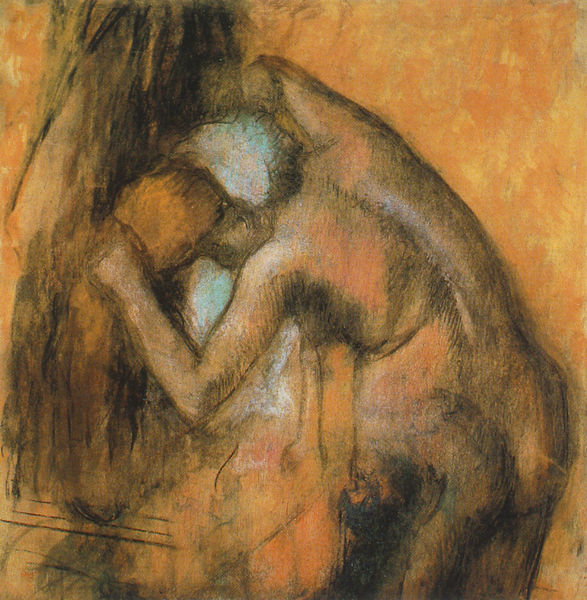
Titel: Frau, sich die Haare kämmend
Künstler: Edgar Degas
Institution: Lausanne, Musée Cantonal des Beaux-Arts
Schlagwörter: akt, blau, dunkel, hand, mann, nackt, wasser, weiß, frauen, gelb, ocker, wäsche, braun, degas, frau, kreide, orange, pastell, rücken, schwarz, tisch, türkis, zeichnung, zimmer, arm, arme, schüssel, hände, haare, lange haare, person, gebeugt, schultern, bewegt, papier, studie, figuren, blue, curtain, embrace, hands, white, black, face, female, figurative, gold, gray, green, hair, table, wall, woman, yellow, zopf, handtuch, washing, brown, wände, bad, waschen, gesäss, morgentoilette, kohle, hinten, wirbelsäule, becken, verwischt, sad, naked, nude, head, water, drapes, light, drawing, kämmen, shadow, sketch, rötel, leaning, breast, arms, cheeks, waschbecken, schwrz, back, bent, pastel, legs, bare, breasts, bathing, towel, figure, long, redhead, shoulders, chalk, shading, charcoal, haare waschen, bottom, bending, blonde, bath, drying, crosshatching, po, corner, nake, elbow, trio, buttocks, rear, sketc, auswringen, spine, figure study, washing hair, washbasin, curttains, haarwäsche, auswaschen, portrait, lady getting ready, pastel colors, older person, high contrast, hand at the bottom looks demonic, hidden details, orange and peach